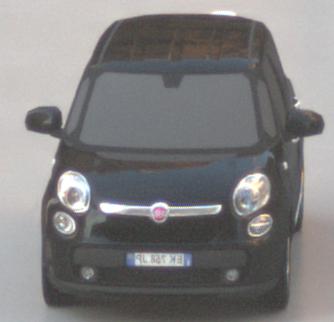
Make: Fiat
Model: 500L 1.4 16V
Detailed model: 500L (199)
Model produced from: 2012/10
Model produced until: 2017/05
Doors: 5
Color: black
Road condition: wet road
Daytime: sunrise or sunset
Contrast: low contrast